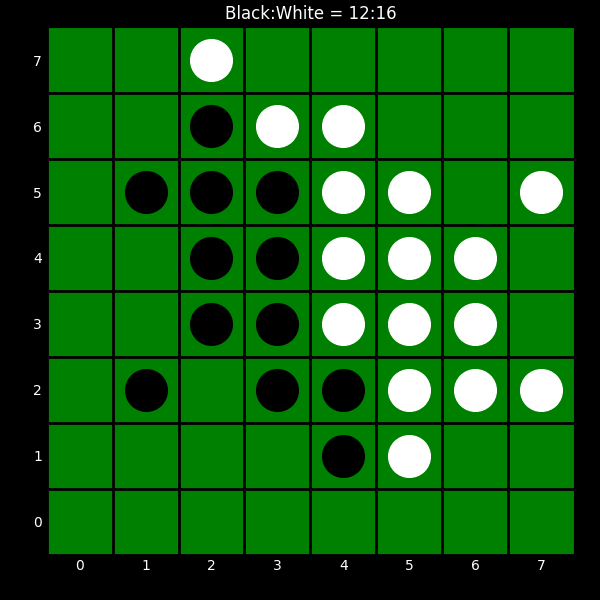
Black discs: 12
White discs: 16